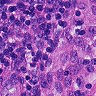
Metastatic tissue present: no